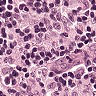
Metastatic tissue present: no